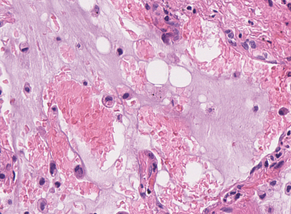
Tumor epithelial tissue: no
Tumor-associated stroma tissue: no
Normal tissue: yes